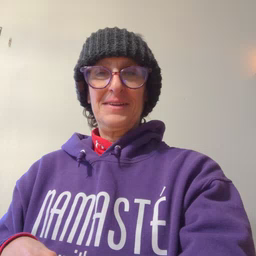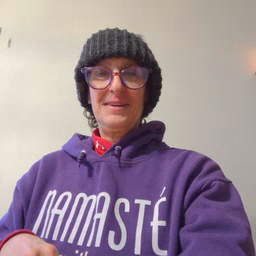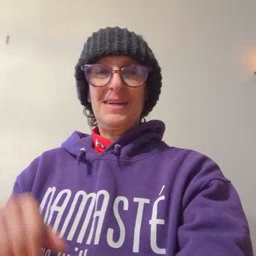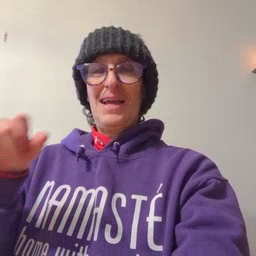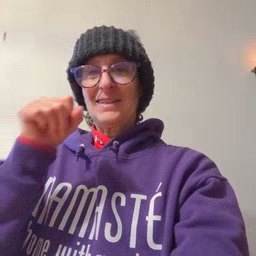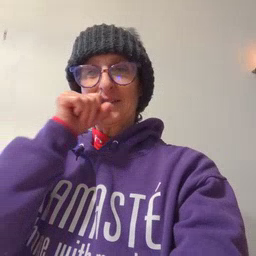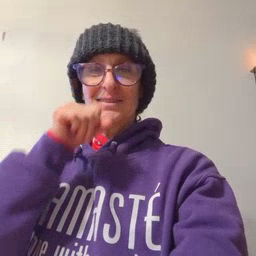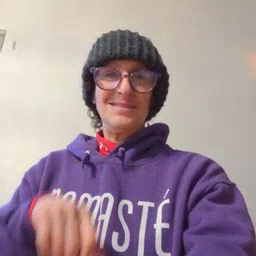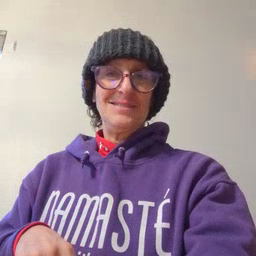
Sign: carrot